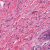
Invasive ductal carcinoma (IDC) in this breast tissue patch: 0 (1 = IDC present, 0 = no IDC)